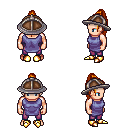
a pixel art fantasy rpg character, male body template, human, light skin, chain tabard jacket, magenta pants, light blonde long topknot hairstyle, chain helm, gold boots, four views (front, back, left, right), 2x2 character sprite sheet, small pixel art, hard edges, no anti-aliasing